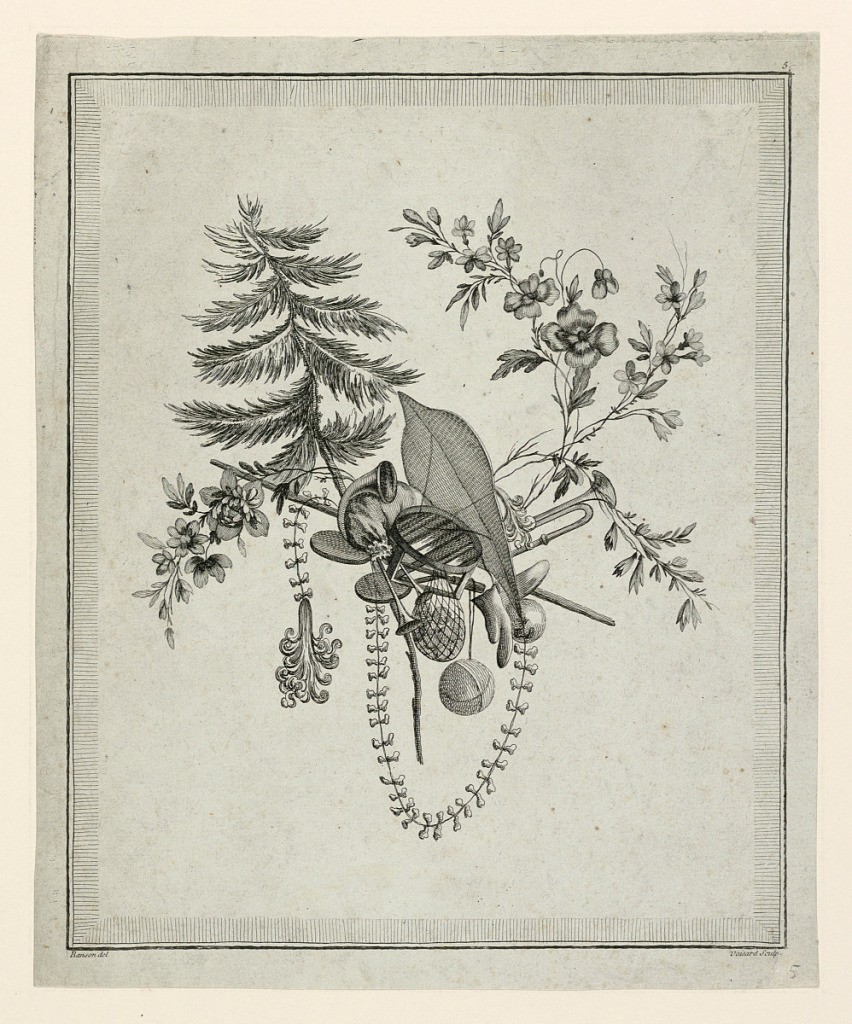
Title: Trophy with Implements of Outdoor Sports, Plate 5 from "Cahier d'Attributs et Trophées de l'Oeuvre de Ranson," Suite XXI
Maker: Etienne Claude Voysard, French, 1746 - 1812
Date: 1778
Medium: Engraving on paper
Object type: Print
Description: Bagpipes, horns and boxing gloves, with other implements or sport and tree and flower garlands form a trophy. Below, engraver's and designer's names. From: "Cahier d'Attributs et Trophées de l'Oeuvre de Ranson," suite XXI, planche 5.